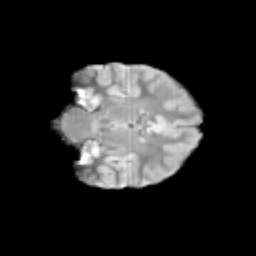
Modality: T2w
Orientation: coronal
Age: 11
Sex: female
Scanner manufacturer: siemens
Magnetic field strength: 3 T
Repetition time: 3.8 s
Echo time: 0.07 s